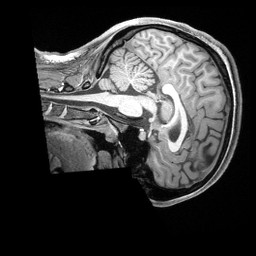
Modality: T1w
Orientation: sagittal
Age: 22
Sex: female
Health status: healthy
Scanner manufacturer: siemens
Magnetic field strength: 3 T
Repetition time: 2.4 s
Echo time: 0.00228 s